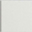
Piece: xx